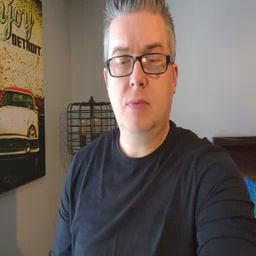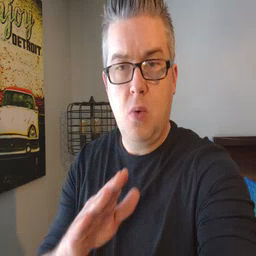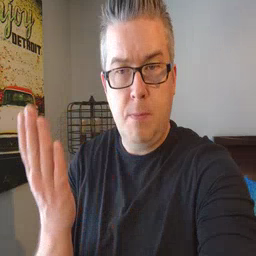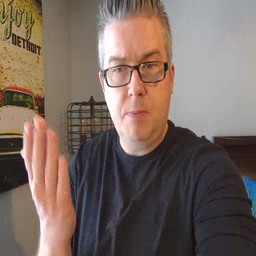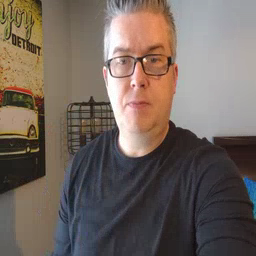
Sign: open